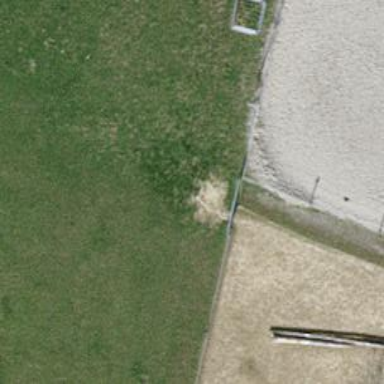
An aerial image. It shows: Fence.